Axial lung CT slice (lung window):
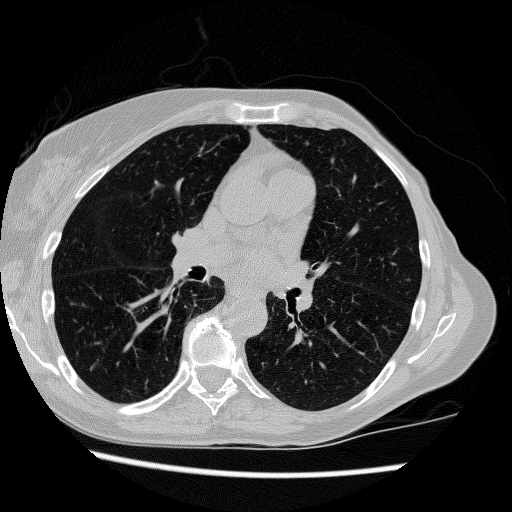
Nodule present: no